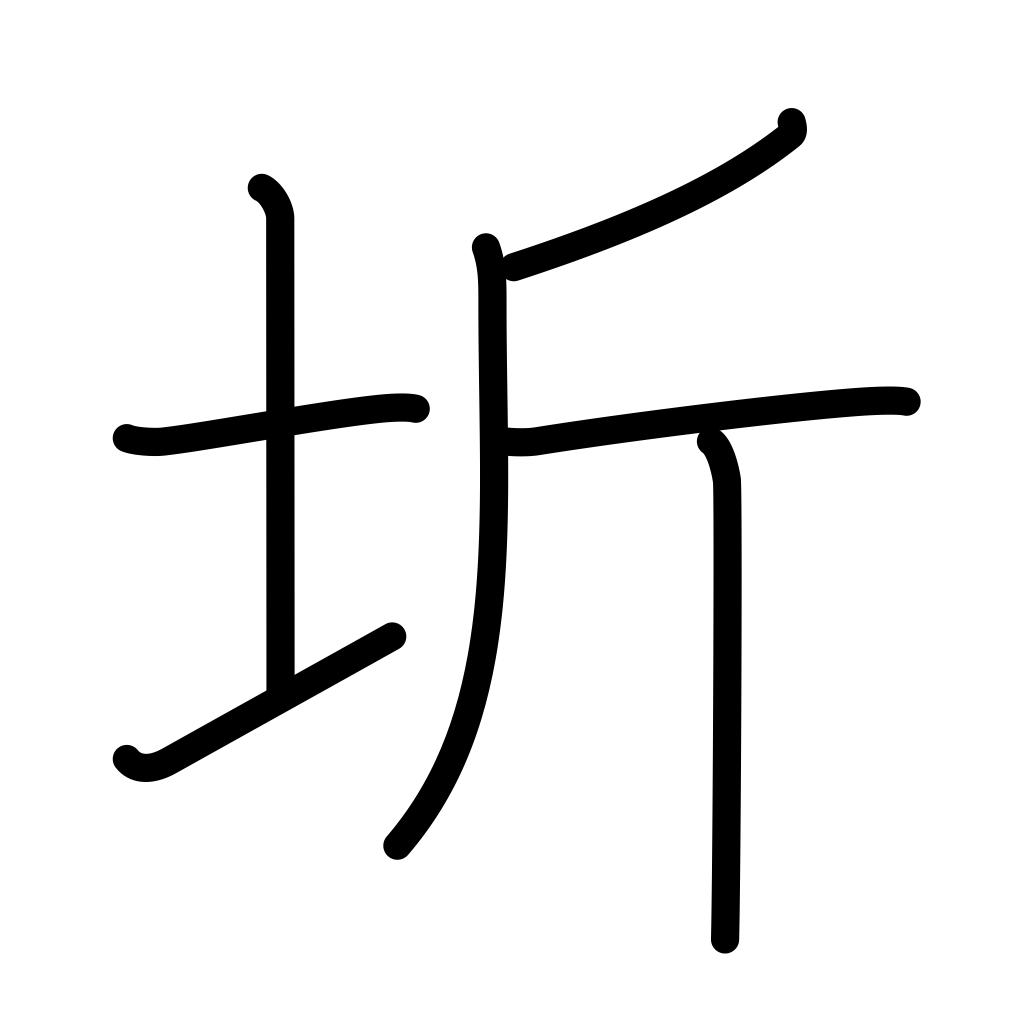
Meaning: region surrounding the capital